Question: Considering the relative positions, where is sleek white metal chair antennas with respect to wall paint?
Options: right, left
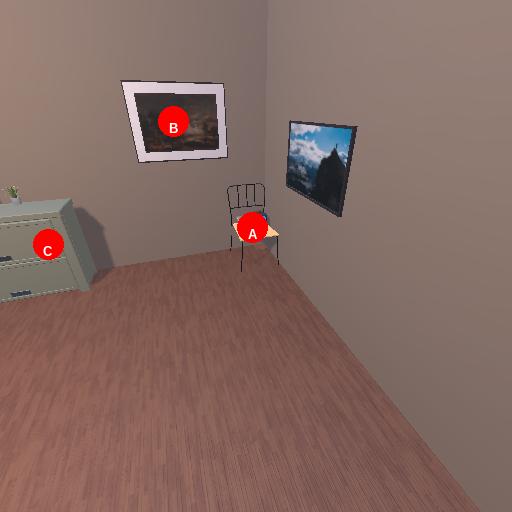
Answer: right